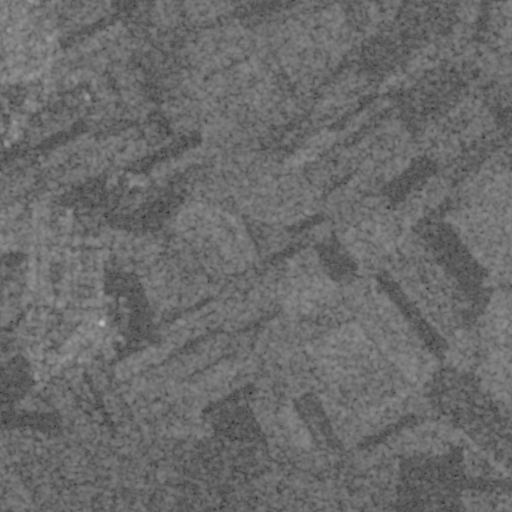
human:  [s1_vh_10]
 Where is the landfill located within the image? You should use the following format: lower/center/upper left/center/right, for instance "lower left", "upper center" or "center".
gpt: The landfill is located in the center of the image.
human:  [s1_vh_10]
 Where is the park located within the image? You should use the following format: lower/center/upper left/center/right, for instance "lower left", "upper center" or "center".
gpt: The park is located in the upper left of the image.
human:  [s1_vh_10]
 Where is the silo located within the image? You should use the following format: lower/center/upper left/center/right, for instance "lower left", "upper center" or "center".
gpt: The silo is located in the upper left of the image.
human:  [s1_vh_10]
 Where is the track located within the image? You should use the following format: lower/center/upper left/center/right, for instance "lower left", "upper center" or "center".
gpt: There is no track in the image.

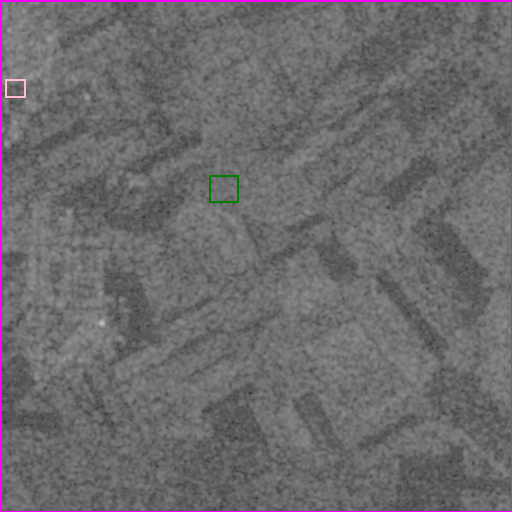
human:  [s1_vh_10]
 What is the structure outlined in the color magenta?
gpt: The structure outlined in magenta is a crop field.
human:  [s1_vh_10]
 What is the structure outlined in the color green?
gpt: The structure outlined in green is a landfill.
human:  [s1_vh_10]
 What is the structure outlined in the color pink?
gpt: The structure outlined in pink is a park.
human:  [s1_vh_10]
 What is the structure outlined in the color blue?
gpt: There is no blue outline.